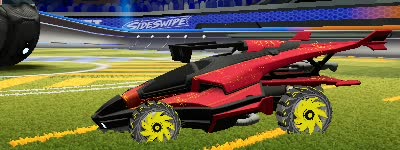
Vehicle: aftershock